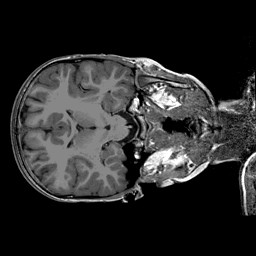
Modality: T1w
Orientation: axial
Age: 9
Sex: male
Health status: ill